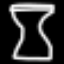
Label: hourglass